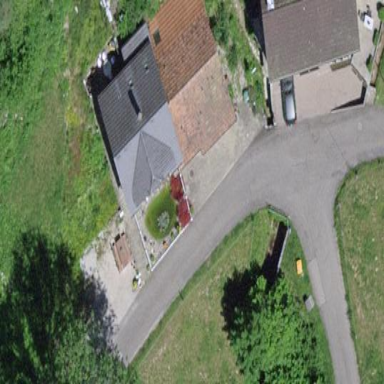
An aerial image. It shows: Detached building.